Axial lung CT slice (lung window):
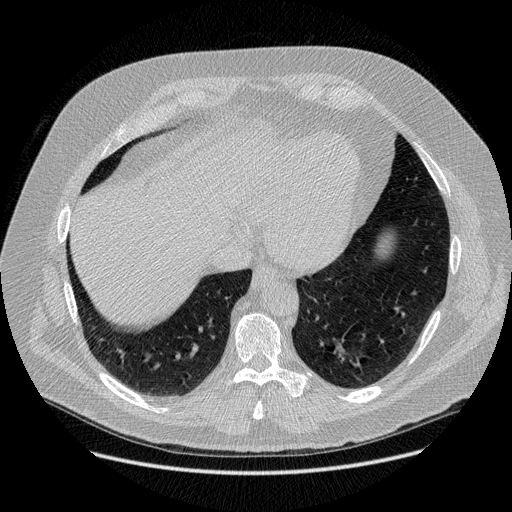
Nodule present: no